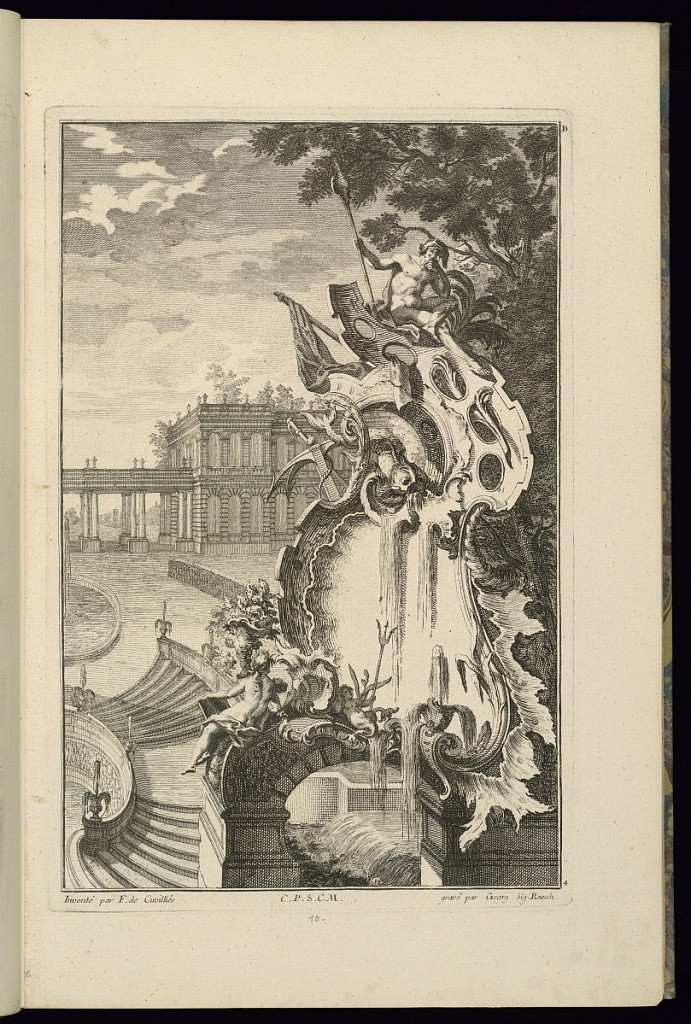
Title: Design for Fountain with an Anchor
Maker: François de Cuvilliés the Elder, Belgian, 1695 - 1768
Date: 1745
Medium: Etching and engraving on off-white laid paper
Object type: Print
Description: Design for a fountain in the form of an irregular cartouche, decorated with nude figures, a dolphin, and rinceaux. The fountain is place in the lower right of the plate; to the left, are stairs, a waterway, and a château. The plate is signed and numbered.